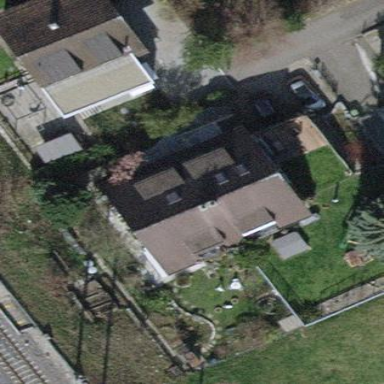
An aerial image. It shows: Semi-detached house.